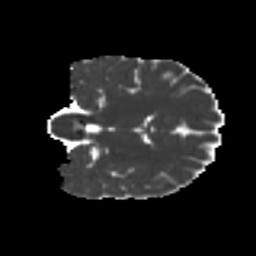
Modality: MD
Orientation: coronal
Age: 21
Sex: female
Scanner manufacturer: ge
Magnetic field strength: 3 T
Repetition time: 7.8 s
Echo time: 0.0606 s